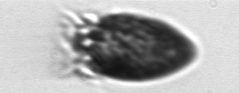
Label: Strombidium_tintinnodes